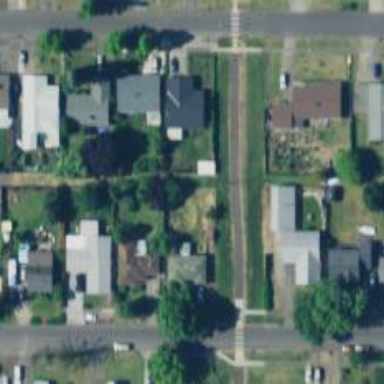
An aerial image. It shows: Alley classified as service road.